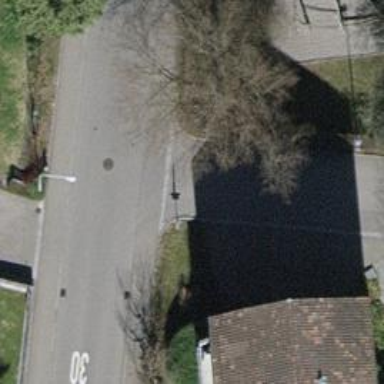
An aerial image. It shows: Unmarked crossing on the road.